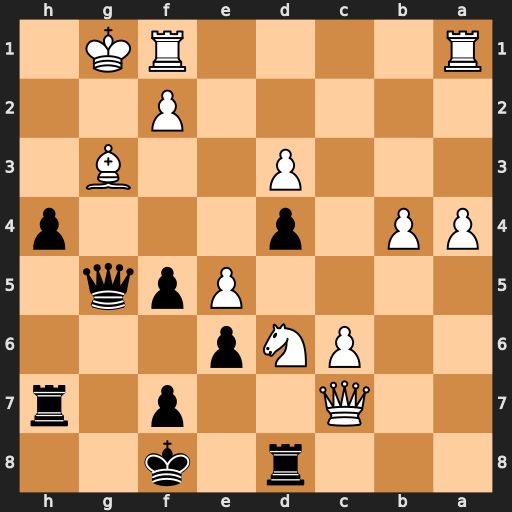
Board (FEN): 3r1k2/2Q2p1r/2PNp3/4Ppq1/PP1p3p/3P2B1/5P2/R4RK1
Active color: b
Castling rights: -
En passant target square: -
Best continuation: hxg3 Qxd8+ Qxd8